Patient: sex F, age 66
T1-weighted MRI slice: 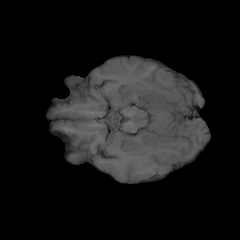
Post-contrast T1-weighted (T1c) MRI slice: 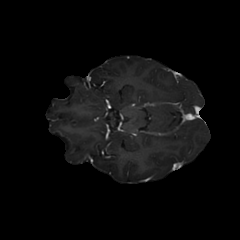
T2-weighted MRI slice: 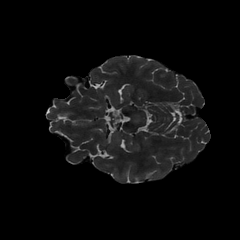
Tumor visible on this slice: yes
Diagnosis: Glioblastoma, IDH-wildtype
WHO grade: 4